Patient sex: F
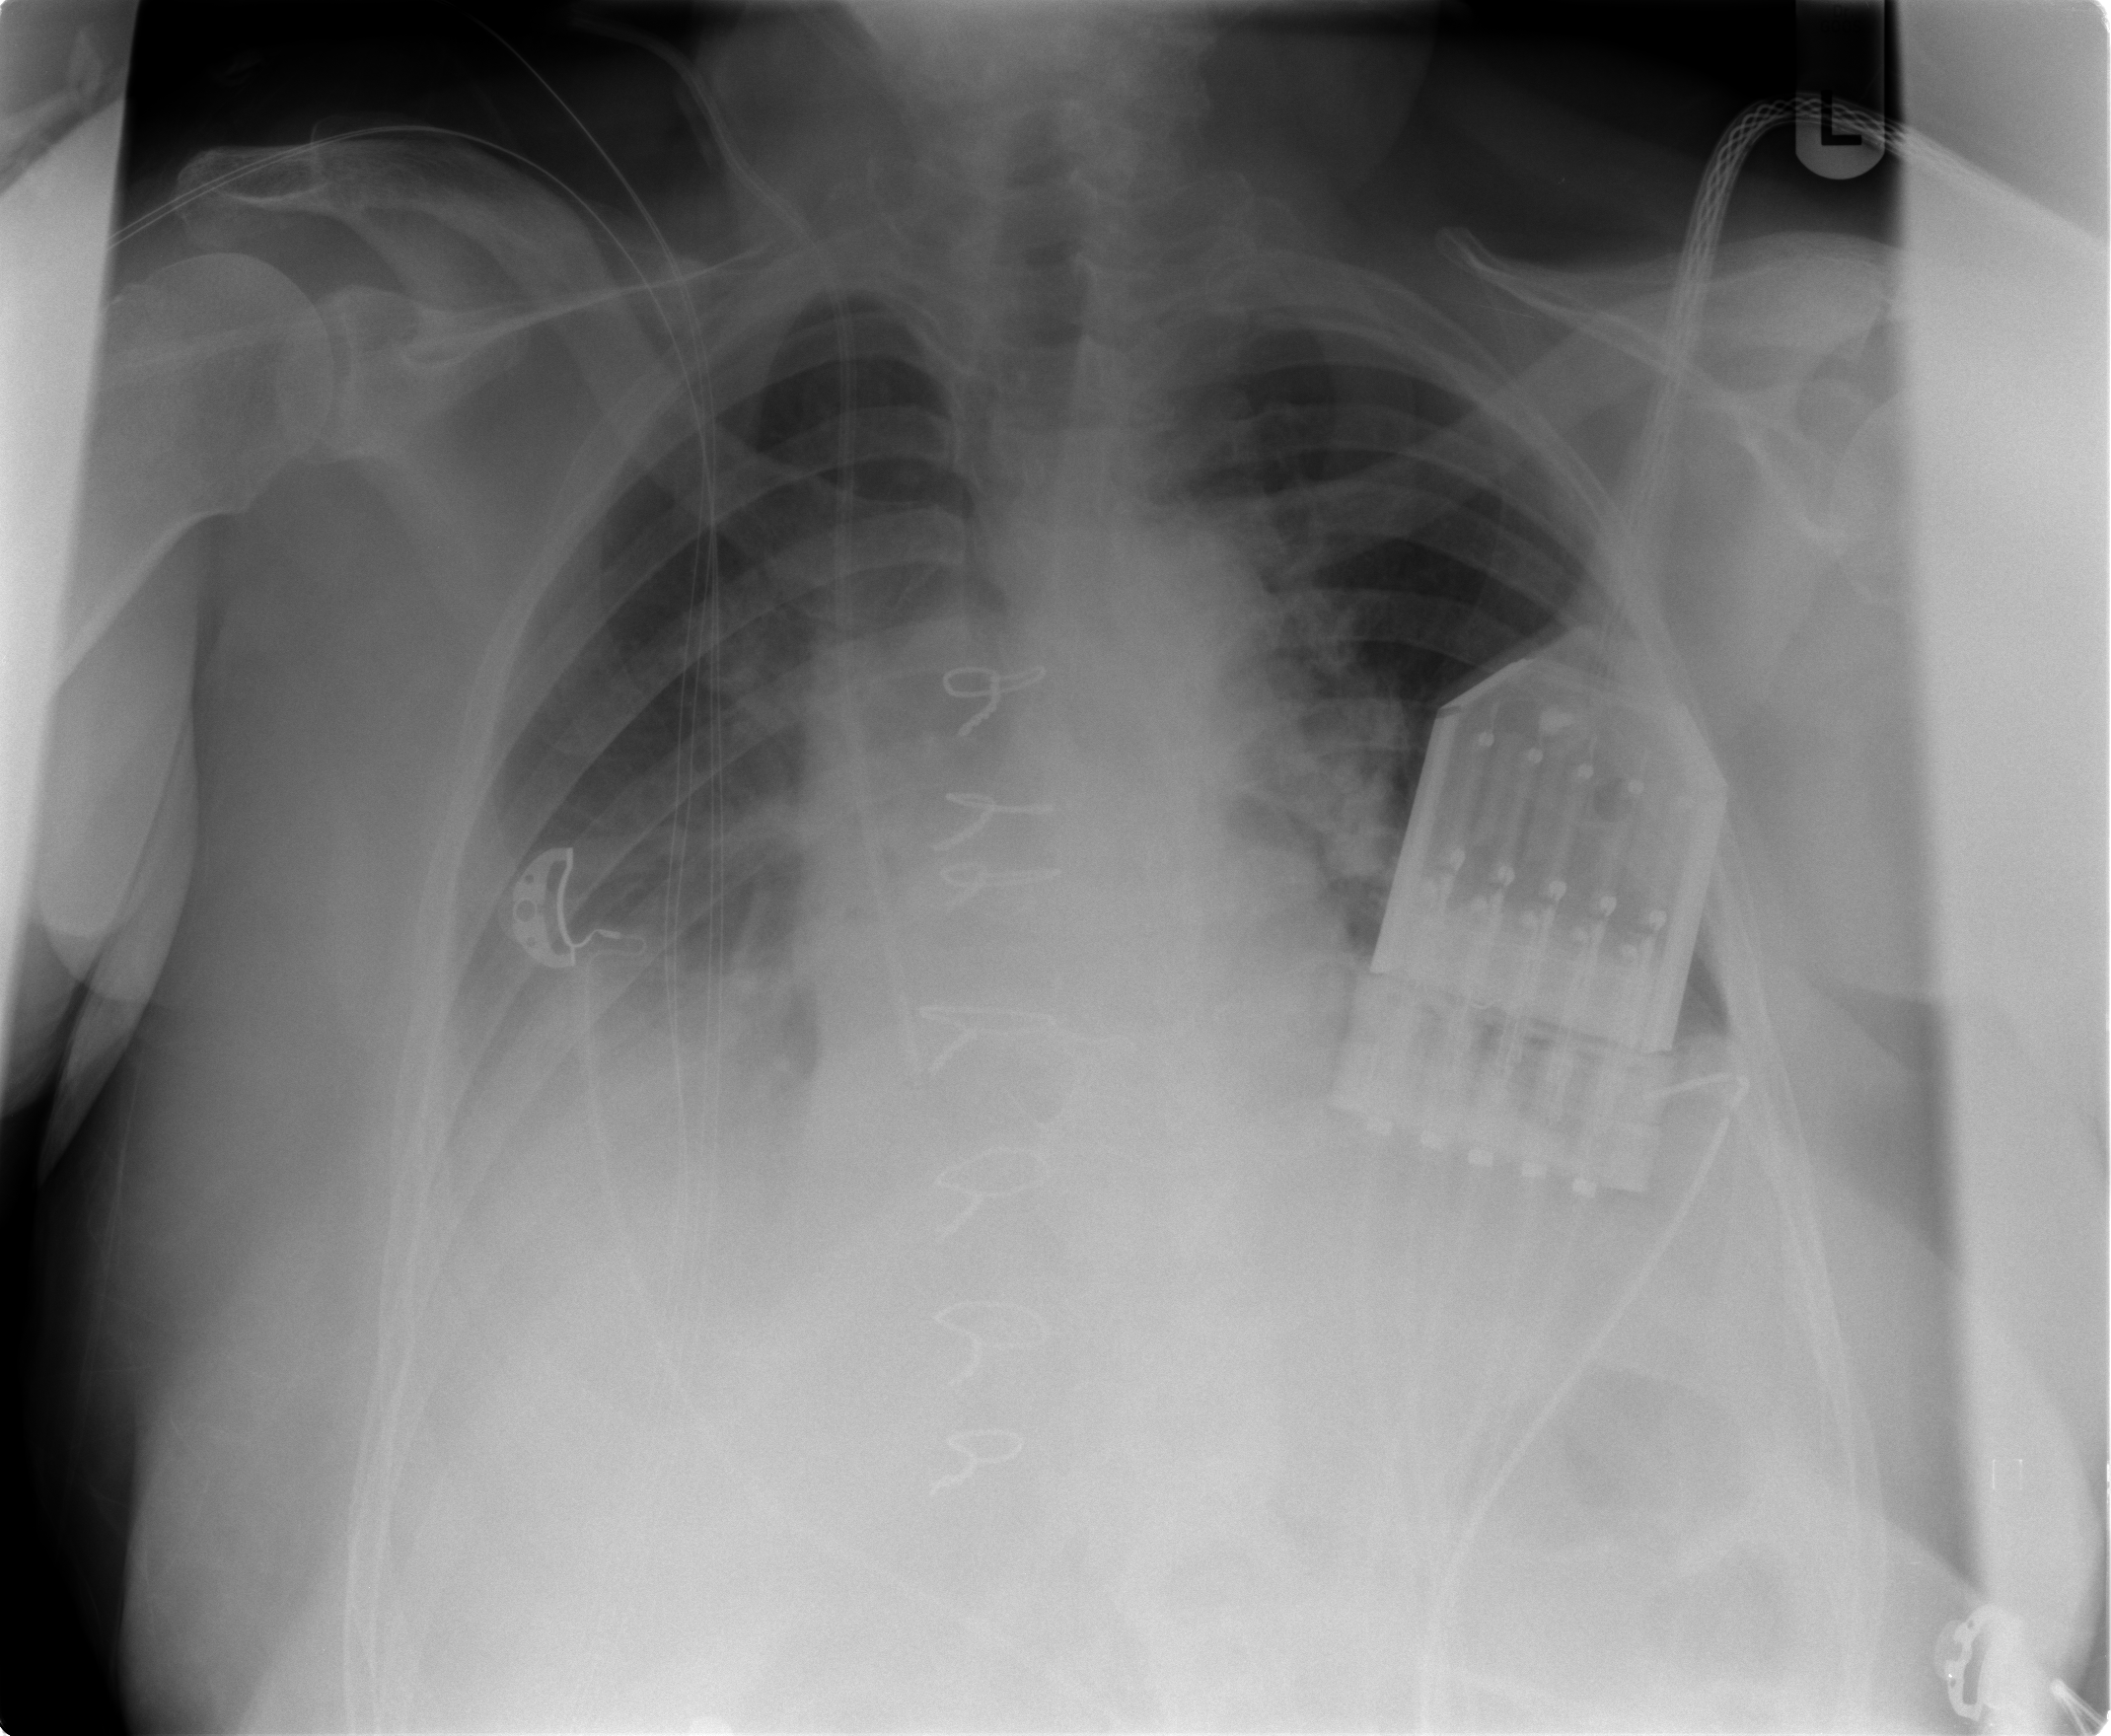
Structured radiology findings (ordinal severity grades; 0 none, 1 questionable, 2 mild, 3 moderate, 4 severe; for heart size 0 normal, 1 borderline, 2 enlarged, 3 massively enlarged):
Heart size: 1
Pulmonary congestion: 1
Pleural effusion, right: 2
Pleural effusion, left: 1
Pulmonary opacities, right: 0
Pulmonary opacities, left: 0
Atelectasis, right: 2
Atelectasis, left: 1